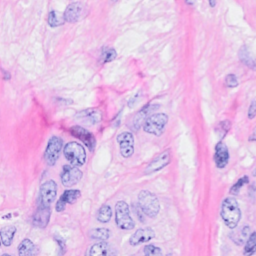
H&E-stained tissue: Breast